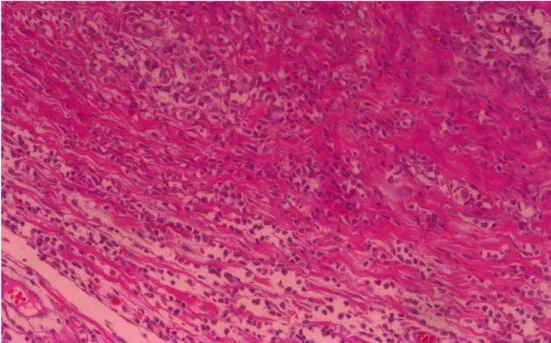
(A) In case 2, mesenchymal tissues were packed into the tumor cells, arranged into a line and the fatty tissue was infiltrated at the edge of the tumor.
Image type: pathology (h&e)